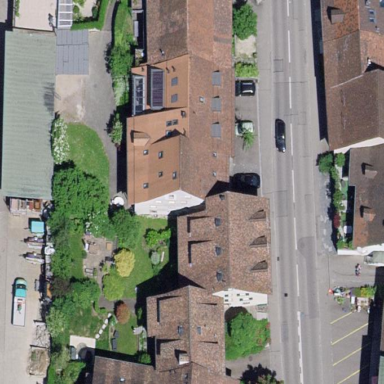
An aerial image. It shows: Building.